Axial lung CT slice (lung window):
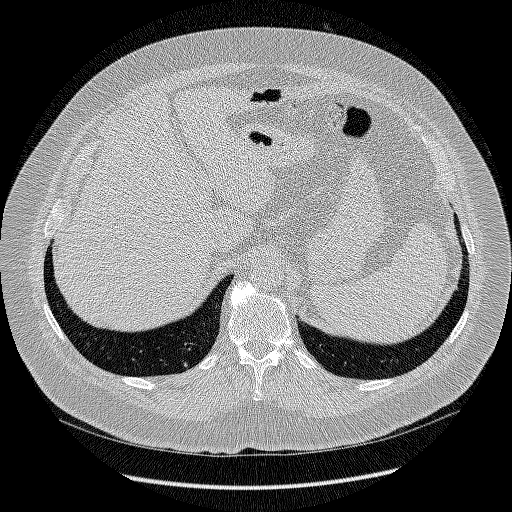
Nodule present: no